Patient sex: F
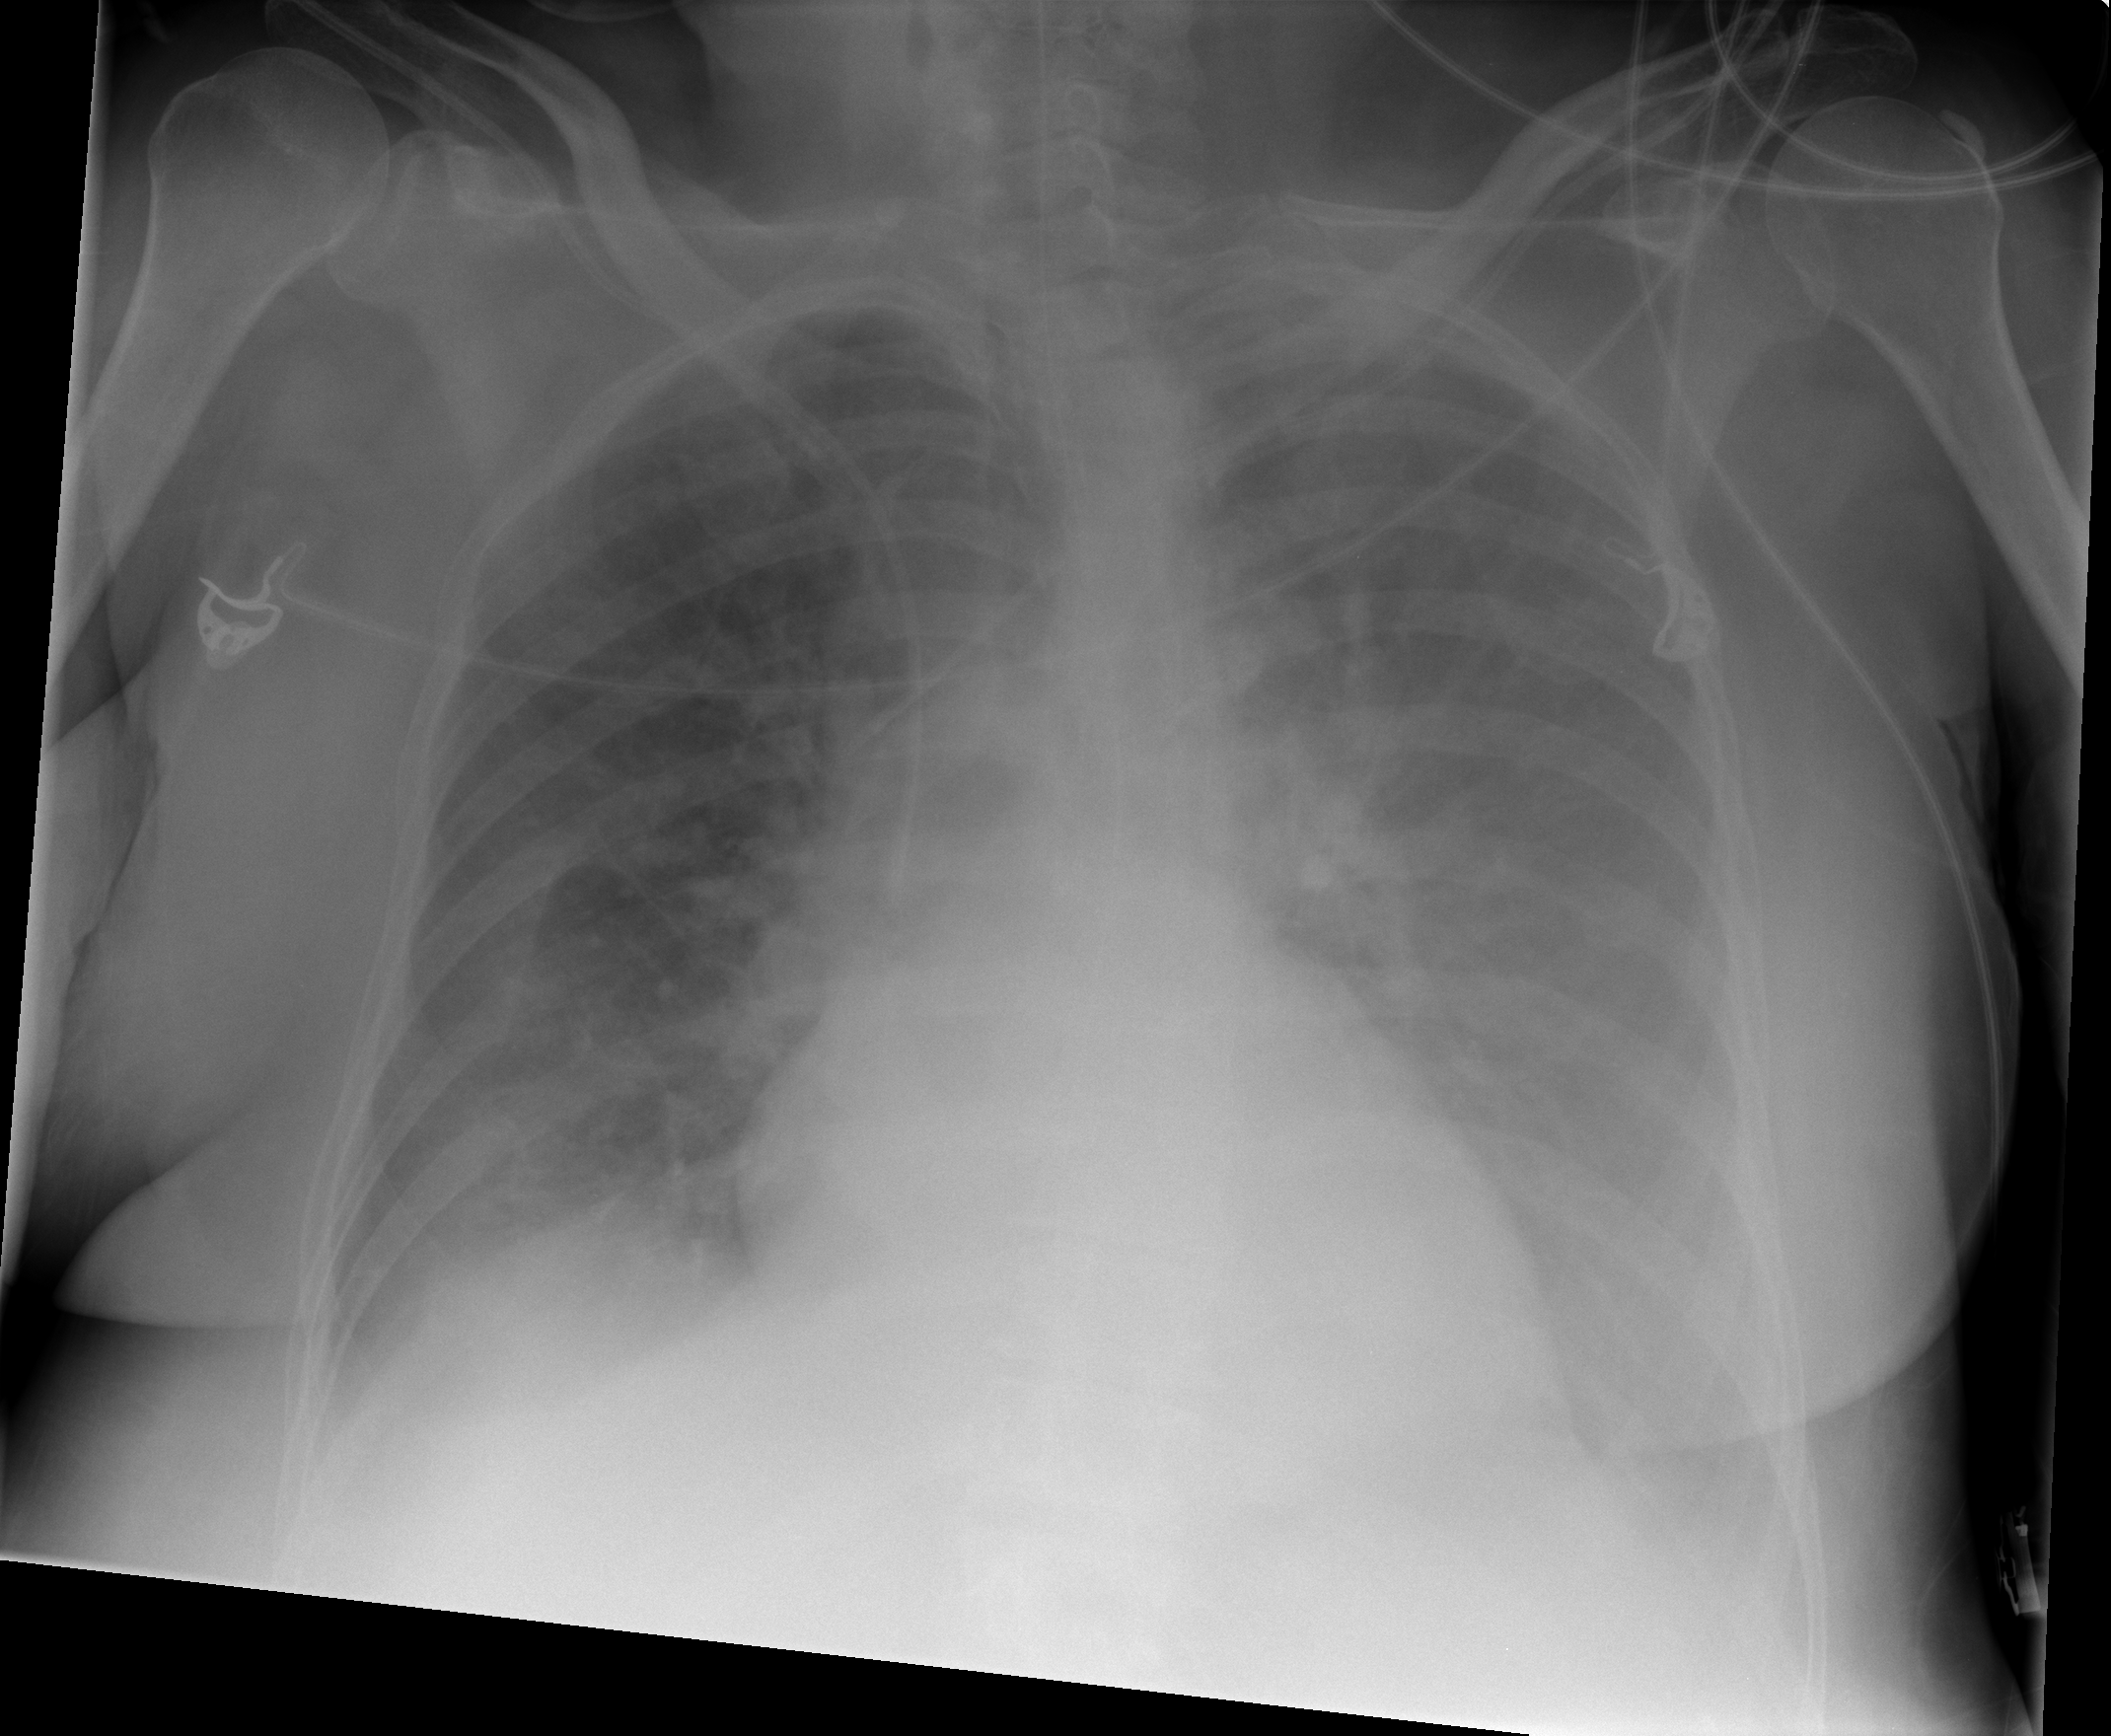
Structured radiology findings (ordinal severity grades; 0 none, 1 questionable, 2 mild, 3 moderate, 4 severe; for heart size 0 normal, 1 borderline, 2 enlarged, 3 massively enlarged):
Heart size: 0
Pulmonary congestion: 0
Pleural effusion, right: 2
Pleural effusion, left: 3
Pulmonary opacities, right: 0
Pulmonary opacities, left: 0
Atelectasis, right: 2
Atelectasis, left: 0